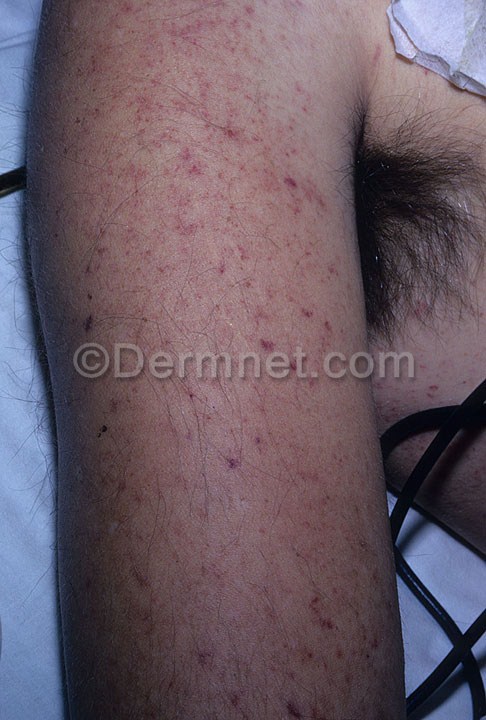
Disease: Cellulitis Impetigo and other Bacterial Infections